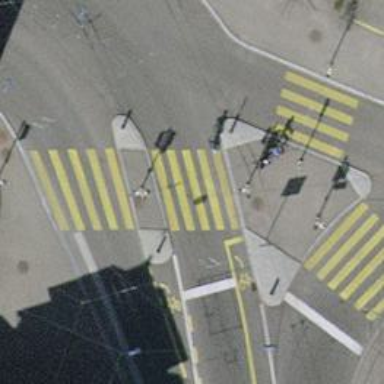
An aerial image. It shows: Zebra crossing with traffic signals.